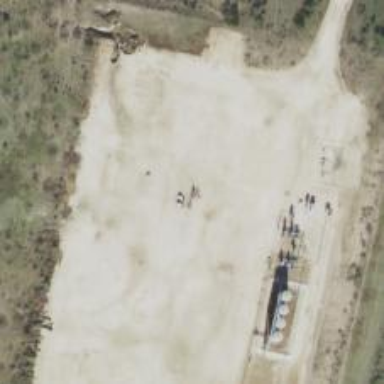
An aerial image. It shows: Petroleum well that is man-made.